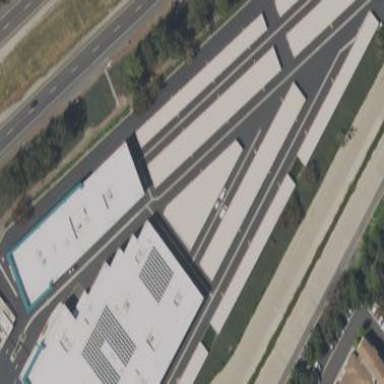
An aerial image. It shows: Commercial area with self-storage facilities.